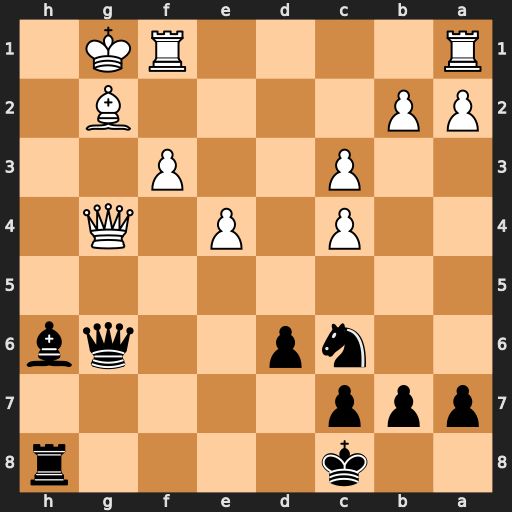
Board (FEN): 2k4r/ppp5/2np2qb/8/2P1P1Q1/2P2P2/PP4B1/R4RK1
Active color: b
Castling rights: -
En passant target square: -
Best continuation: Qxg4 fxg4 Be3+ Rf2 Rf8 Rf1 Ne5